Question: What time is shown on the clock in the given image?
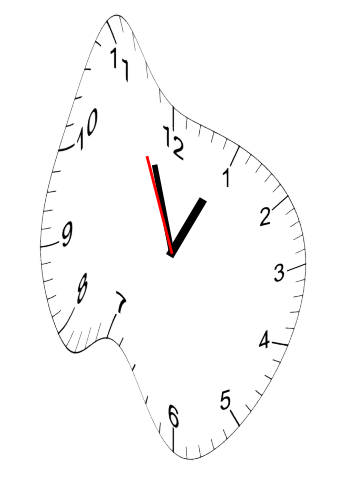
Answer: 12:56:56